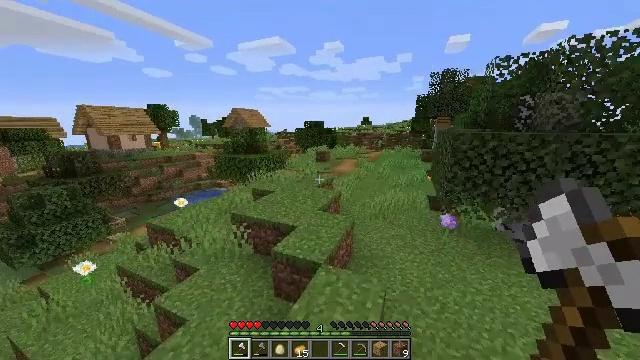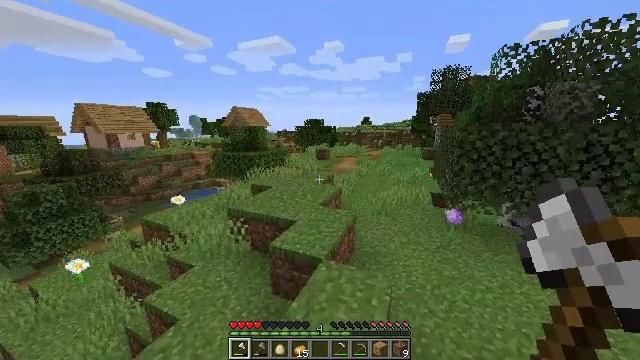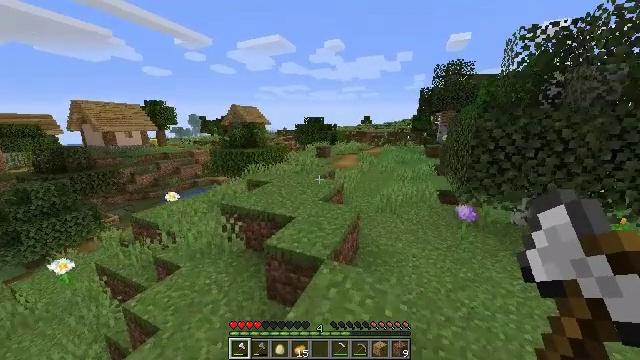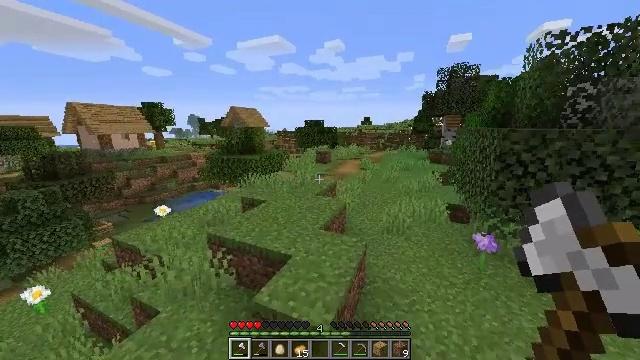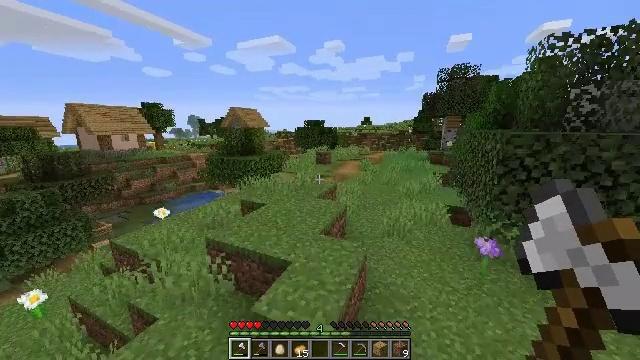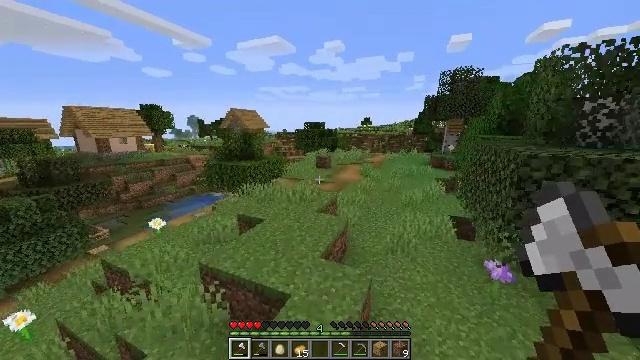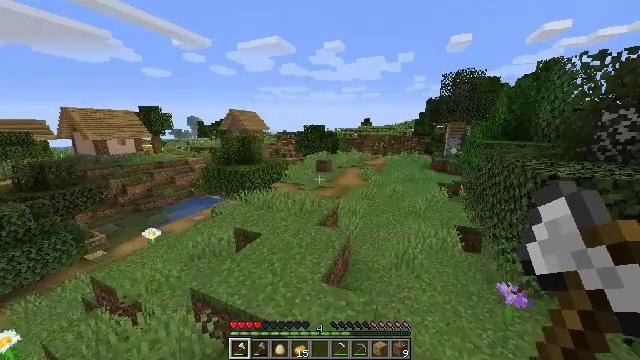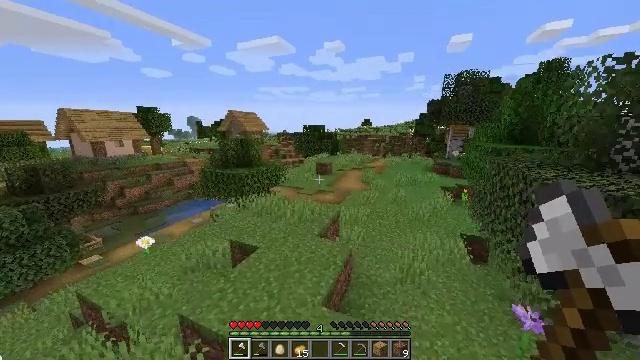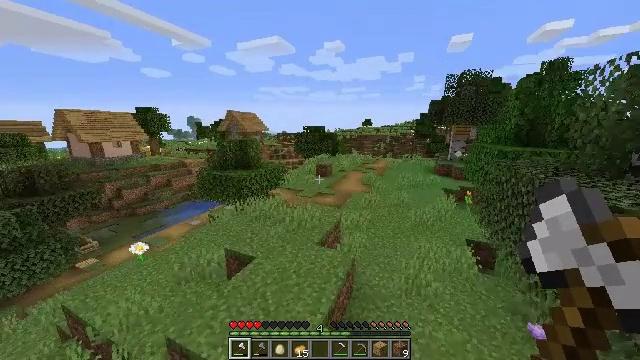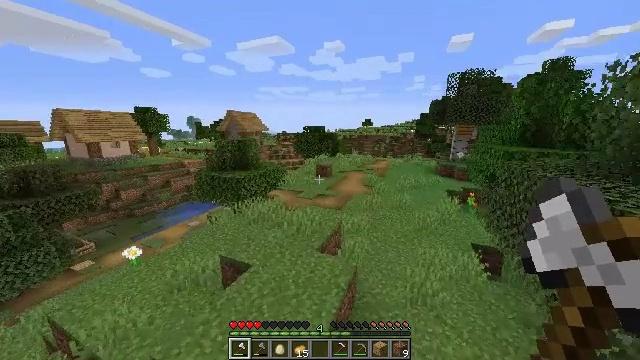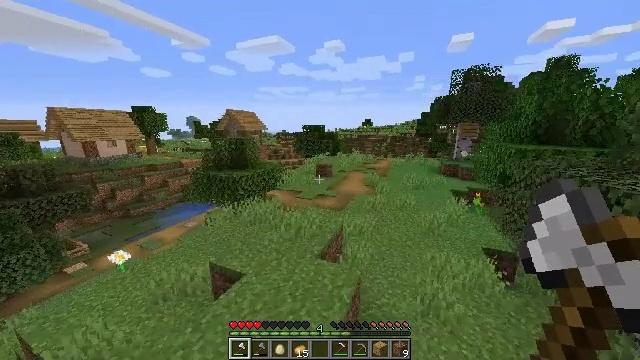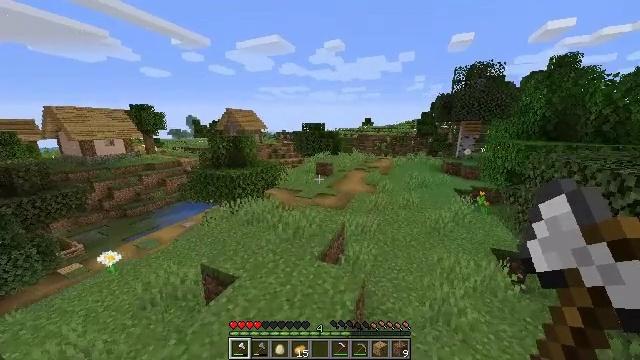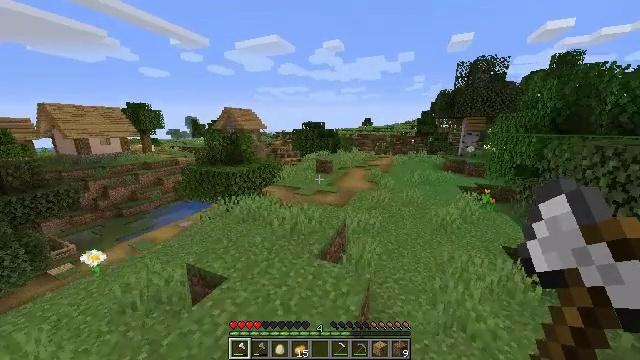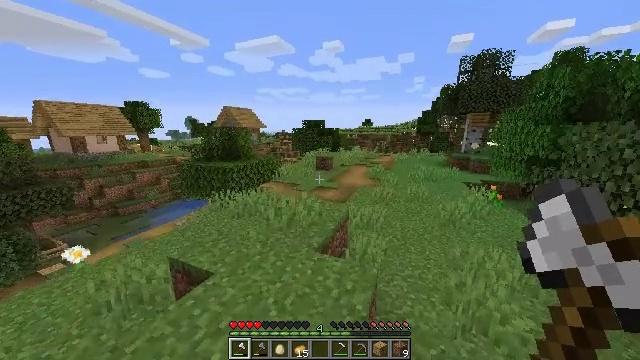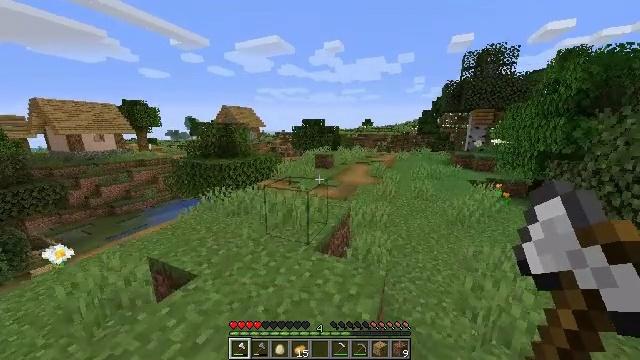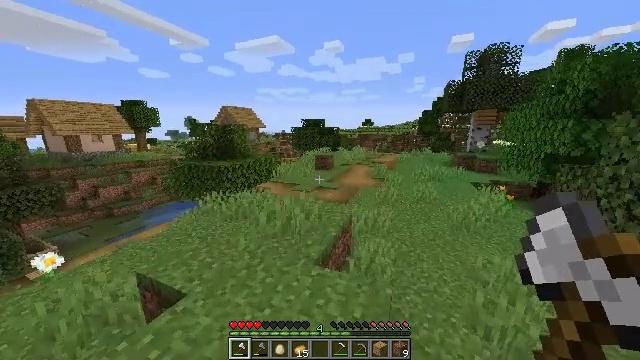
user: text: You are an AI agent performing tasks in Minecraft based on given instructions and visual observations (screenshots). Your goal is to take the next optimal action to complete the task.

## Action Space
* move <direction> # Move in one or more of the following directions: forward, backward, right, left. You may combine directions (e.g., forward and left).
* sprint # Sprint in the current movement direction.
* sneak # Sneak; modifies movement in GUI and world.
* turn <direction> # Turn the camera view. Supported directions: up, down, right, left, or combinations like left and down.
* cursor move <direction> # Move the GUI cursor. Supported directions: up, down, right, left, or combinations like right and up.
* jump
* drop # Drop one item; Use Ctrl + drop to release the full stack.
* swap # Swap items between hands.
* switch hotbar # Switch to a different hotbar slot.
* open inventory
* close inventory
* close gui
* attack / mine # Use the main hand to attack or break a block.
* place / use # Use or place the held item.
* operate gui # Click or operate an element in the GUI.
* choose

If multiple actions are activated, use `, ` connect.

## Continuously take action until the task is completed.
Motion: motion action
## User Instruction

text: Collect the bee nest for honey.
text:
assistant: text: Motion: move forward, sprint, jump
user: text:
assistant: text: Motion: move forward, sprint, jump
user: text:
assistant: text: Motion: move forward, sprint, jump
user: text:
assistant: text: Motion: move forward, sprint, jump
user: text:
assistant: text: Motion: move forward, sprint, jump
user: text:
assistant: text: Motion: move forward, sprint, jump
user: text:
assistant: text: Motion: move forward, sprint, jump
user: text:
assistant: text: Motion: move forward, sprint, jump
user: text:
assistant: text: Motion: move forward, sprint, jump
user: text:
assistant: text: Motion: move forward, sprint, jump
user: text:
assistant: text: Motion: move forward, sprint, jump
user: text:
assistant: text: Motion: move forward, sprint, jump
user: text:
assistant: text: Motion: move forward, sprint, jump
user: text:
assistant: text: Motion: move forward, sprint, jump
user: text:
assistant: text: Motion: move forward, sprint, jump
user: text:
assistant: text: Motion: move forward, sprint, jump
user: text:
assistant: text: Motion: move forward, sprint, jump
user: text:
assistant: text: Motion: move forward, sprint, jump
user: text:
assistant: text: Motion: move forward, sprint, jump
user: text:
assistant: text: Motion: move forward, sprint, jump
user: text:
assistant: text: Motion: move forward, sprint, jump
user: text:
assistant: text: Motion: move forward, sprint, jump
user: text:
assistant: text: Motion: move forward, sprint, jump
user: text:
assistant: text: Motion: move forward, sprint, jump
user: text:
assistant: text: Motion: move forward, sprint, turn right, jump
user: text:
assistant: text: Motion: move forward, sprint, turn right and down, jump
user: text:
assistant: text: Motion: move forward, sprint, turn right and down, jump
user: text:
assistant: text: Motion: move forward, sprint, turn right, jump
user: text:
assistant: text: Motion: move forward, sprint, jump
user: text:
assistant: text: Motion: move forward, sprint, jump